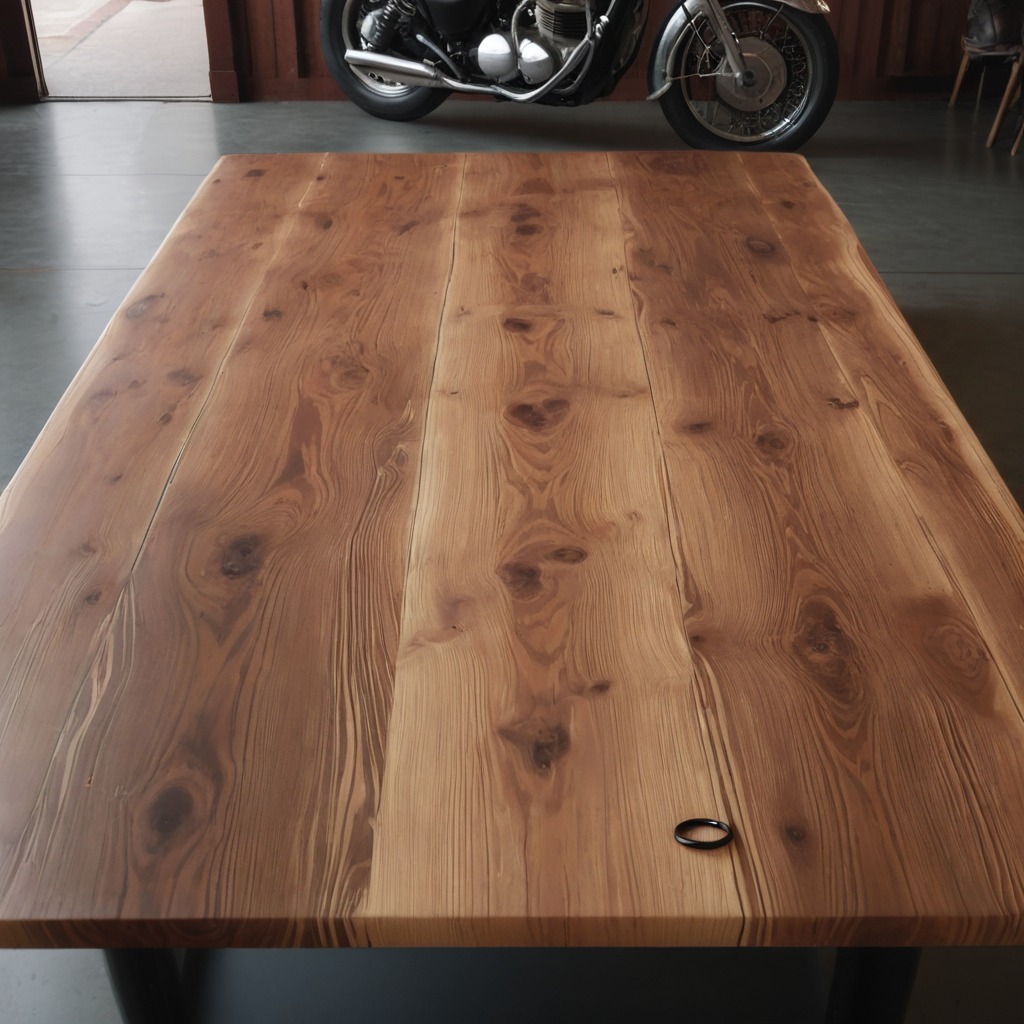
A rubber O-ring is lying on the wooden table in a vintage motorcycle garage.